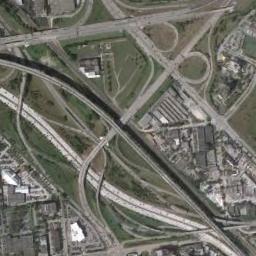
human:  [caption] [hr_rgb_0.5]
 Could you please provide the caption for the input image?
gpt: Many buildings of different shapes and sizes are beside the overpass .

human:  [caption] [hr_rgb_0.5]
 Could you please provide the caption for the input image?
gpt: There are several overpasses here .

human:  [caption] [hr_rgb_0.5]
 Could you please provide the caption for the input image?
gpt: The overpass is on the grass next to some houses .

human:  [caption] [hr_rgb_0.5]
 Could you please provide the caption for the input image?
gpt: There are green lawns and many buildings beside the overpass .

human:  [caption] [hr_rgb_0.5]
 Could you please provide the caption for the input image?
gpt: The intricated overpasses is over the roads in the city .